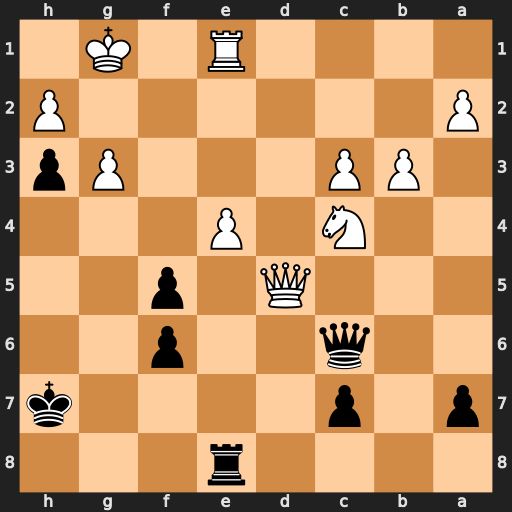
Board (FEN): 4r3/p1p4k/2q2p2/3Q1p2/2N1P3/1PP3Pp/P6P/4R1K1
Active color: b
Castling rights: -
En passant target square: -
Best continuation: Qxd5 exd5 Rxe1+